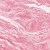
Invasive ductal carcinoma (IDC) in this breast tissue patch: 0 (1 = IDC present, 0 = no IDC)